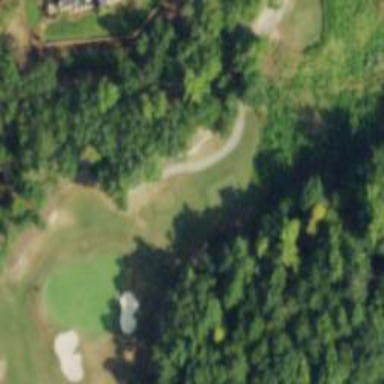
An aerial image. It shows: Rough area on grassy golf course.